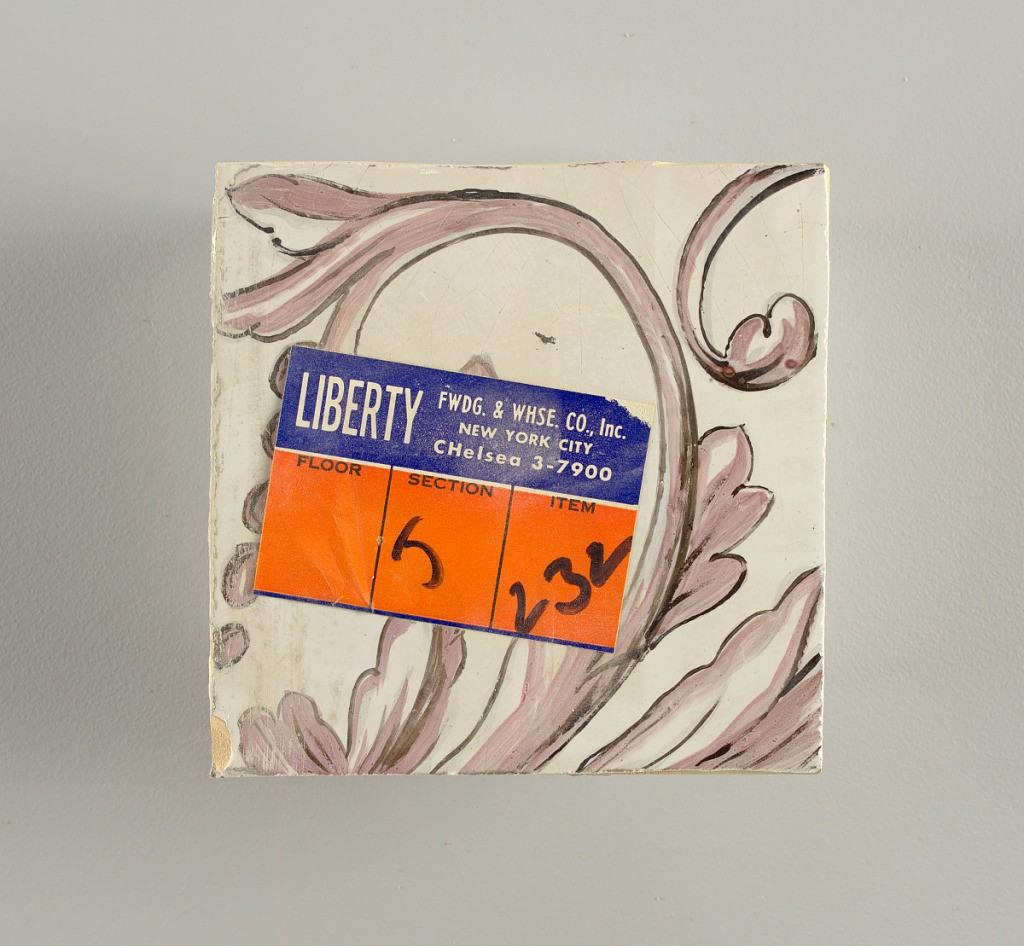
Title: Wall facing
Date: ca. 1725
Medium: tin-glazed earthenware, underglaze
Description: Two vertical rectangles, twenty-three tiles high.  A) Nine tiles wide at top; seven tiles wide at bottom.  B) Ten and one-half tiles wide.

Arabesque design of foliage.  A) with centered figure of Justice under a canopy.  B) with centered urn.